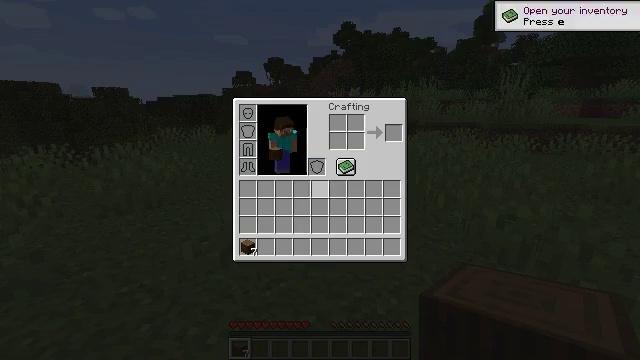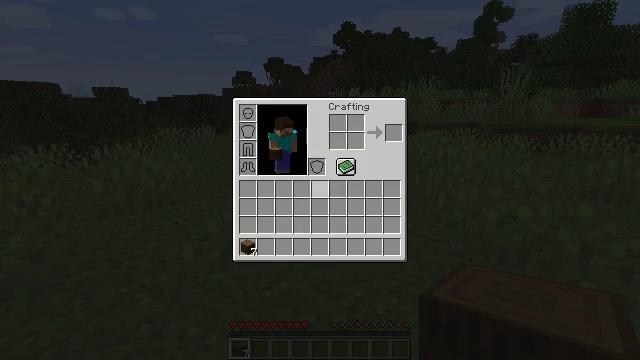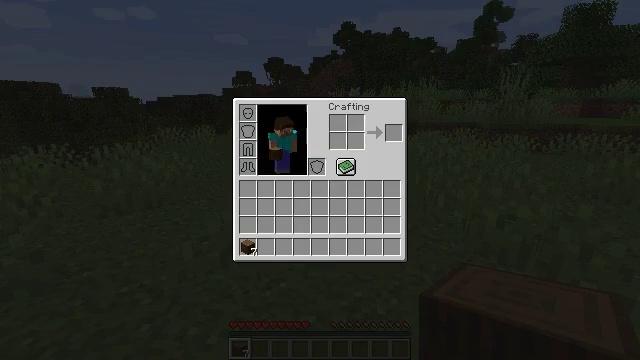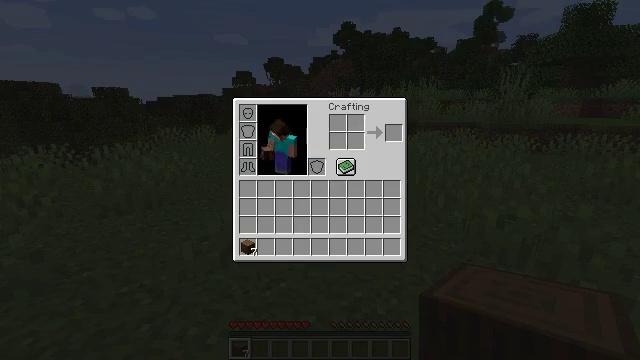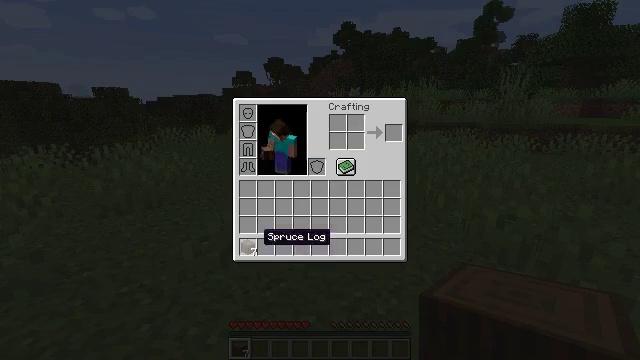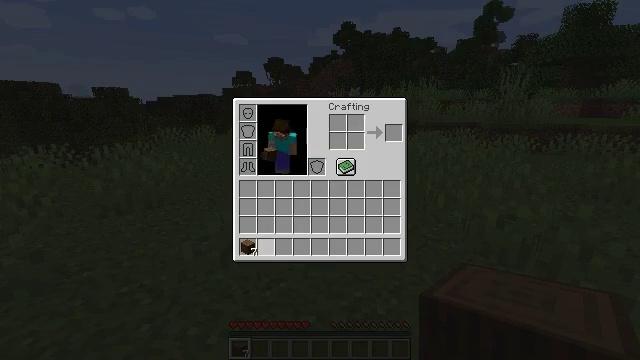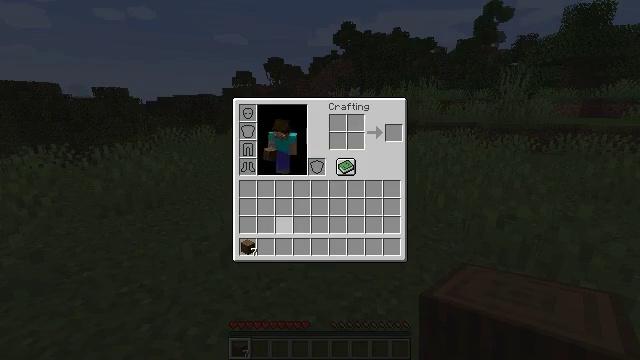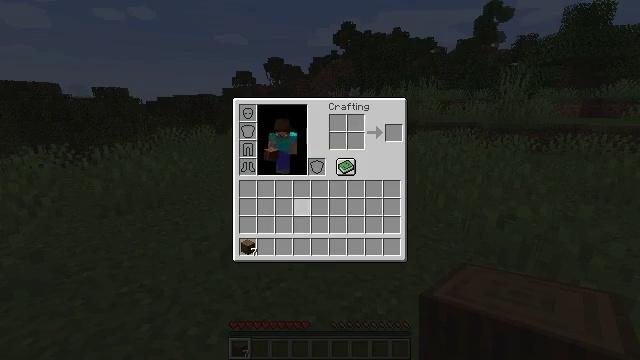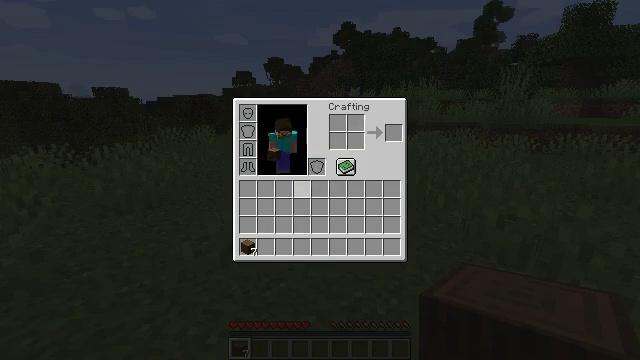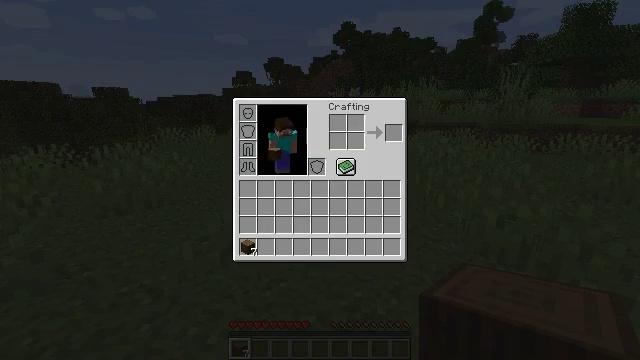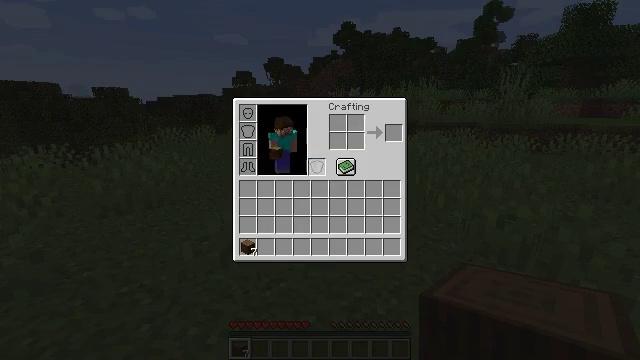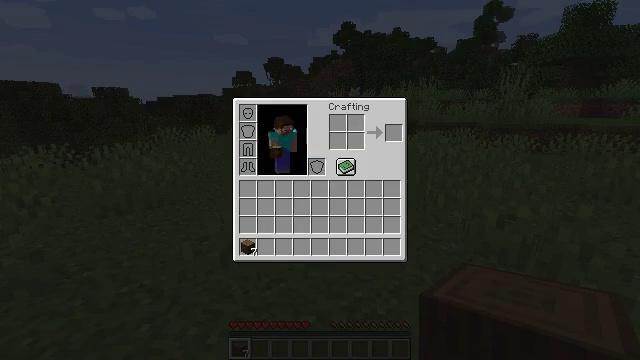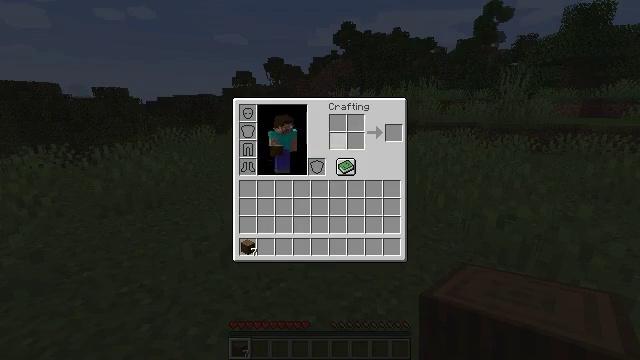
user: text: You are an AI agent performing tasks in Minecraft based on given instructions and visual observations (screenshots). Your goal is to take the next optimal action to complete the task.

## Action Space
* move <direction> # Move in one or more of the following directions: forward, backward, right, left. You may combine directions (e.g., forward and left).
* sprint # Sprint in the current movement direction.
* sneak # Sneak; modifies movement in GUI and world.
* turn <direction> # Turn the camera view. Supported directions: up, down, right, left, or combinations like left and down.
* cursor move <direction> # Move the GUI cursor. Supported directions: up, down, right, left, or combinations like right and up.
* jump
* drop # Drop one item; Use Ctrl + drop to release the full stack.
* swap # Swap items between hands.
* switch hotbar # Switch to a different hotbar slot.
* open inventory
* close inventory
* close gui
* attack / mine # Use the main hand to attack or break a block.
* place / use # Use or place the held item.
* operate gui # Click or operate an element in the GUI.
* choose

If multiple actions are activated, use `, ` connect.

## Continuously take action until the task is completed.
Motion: motion action
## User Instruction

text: Gather grass by holding the left mouse button.
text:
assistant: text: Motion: no_op
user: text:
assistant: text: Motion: turn left and down, attack / mine
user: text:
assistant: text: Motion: attack / mine
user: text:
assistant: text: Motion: turn right and up, attack / mine
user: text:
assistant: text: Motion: no_op
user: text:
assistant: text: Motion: turn right
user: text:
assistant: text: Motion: turn right and up
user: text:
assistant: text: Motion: turn up
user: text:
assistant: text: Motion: turn up
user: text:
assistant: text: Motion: turn up
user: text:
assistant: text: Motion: no_op
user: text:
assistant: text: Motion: no_op
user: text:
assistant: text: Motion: no_op